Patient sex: M
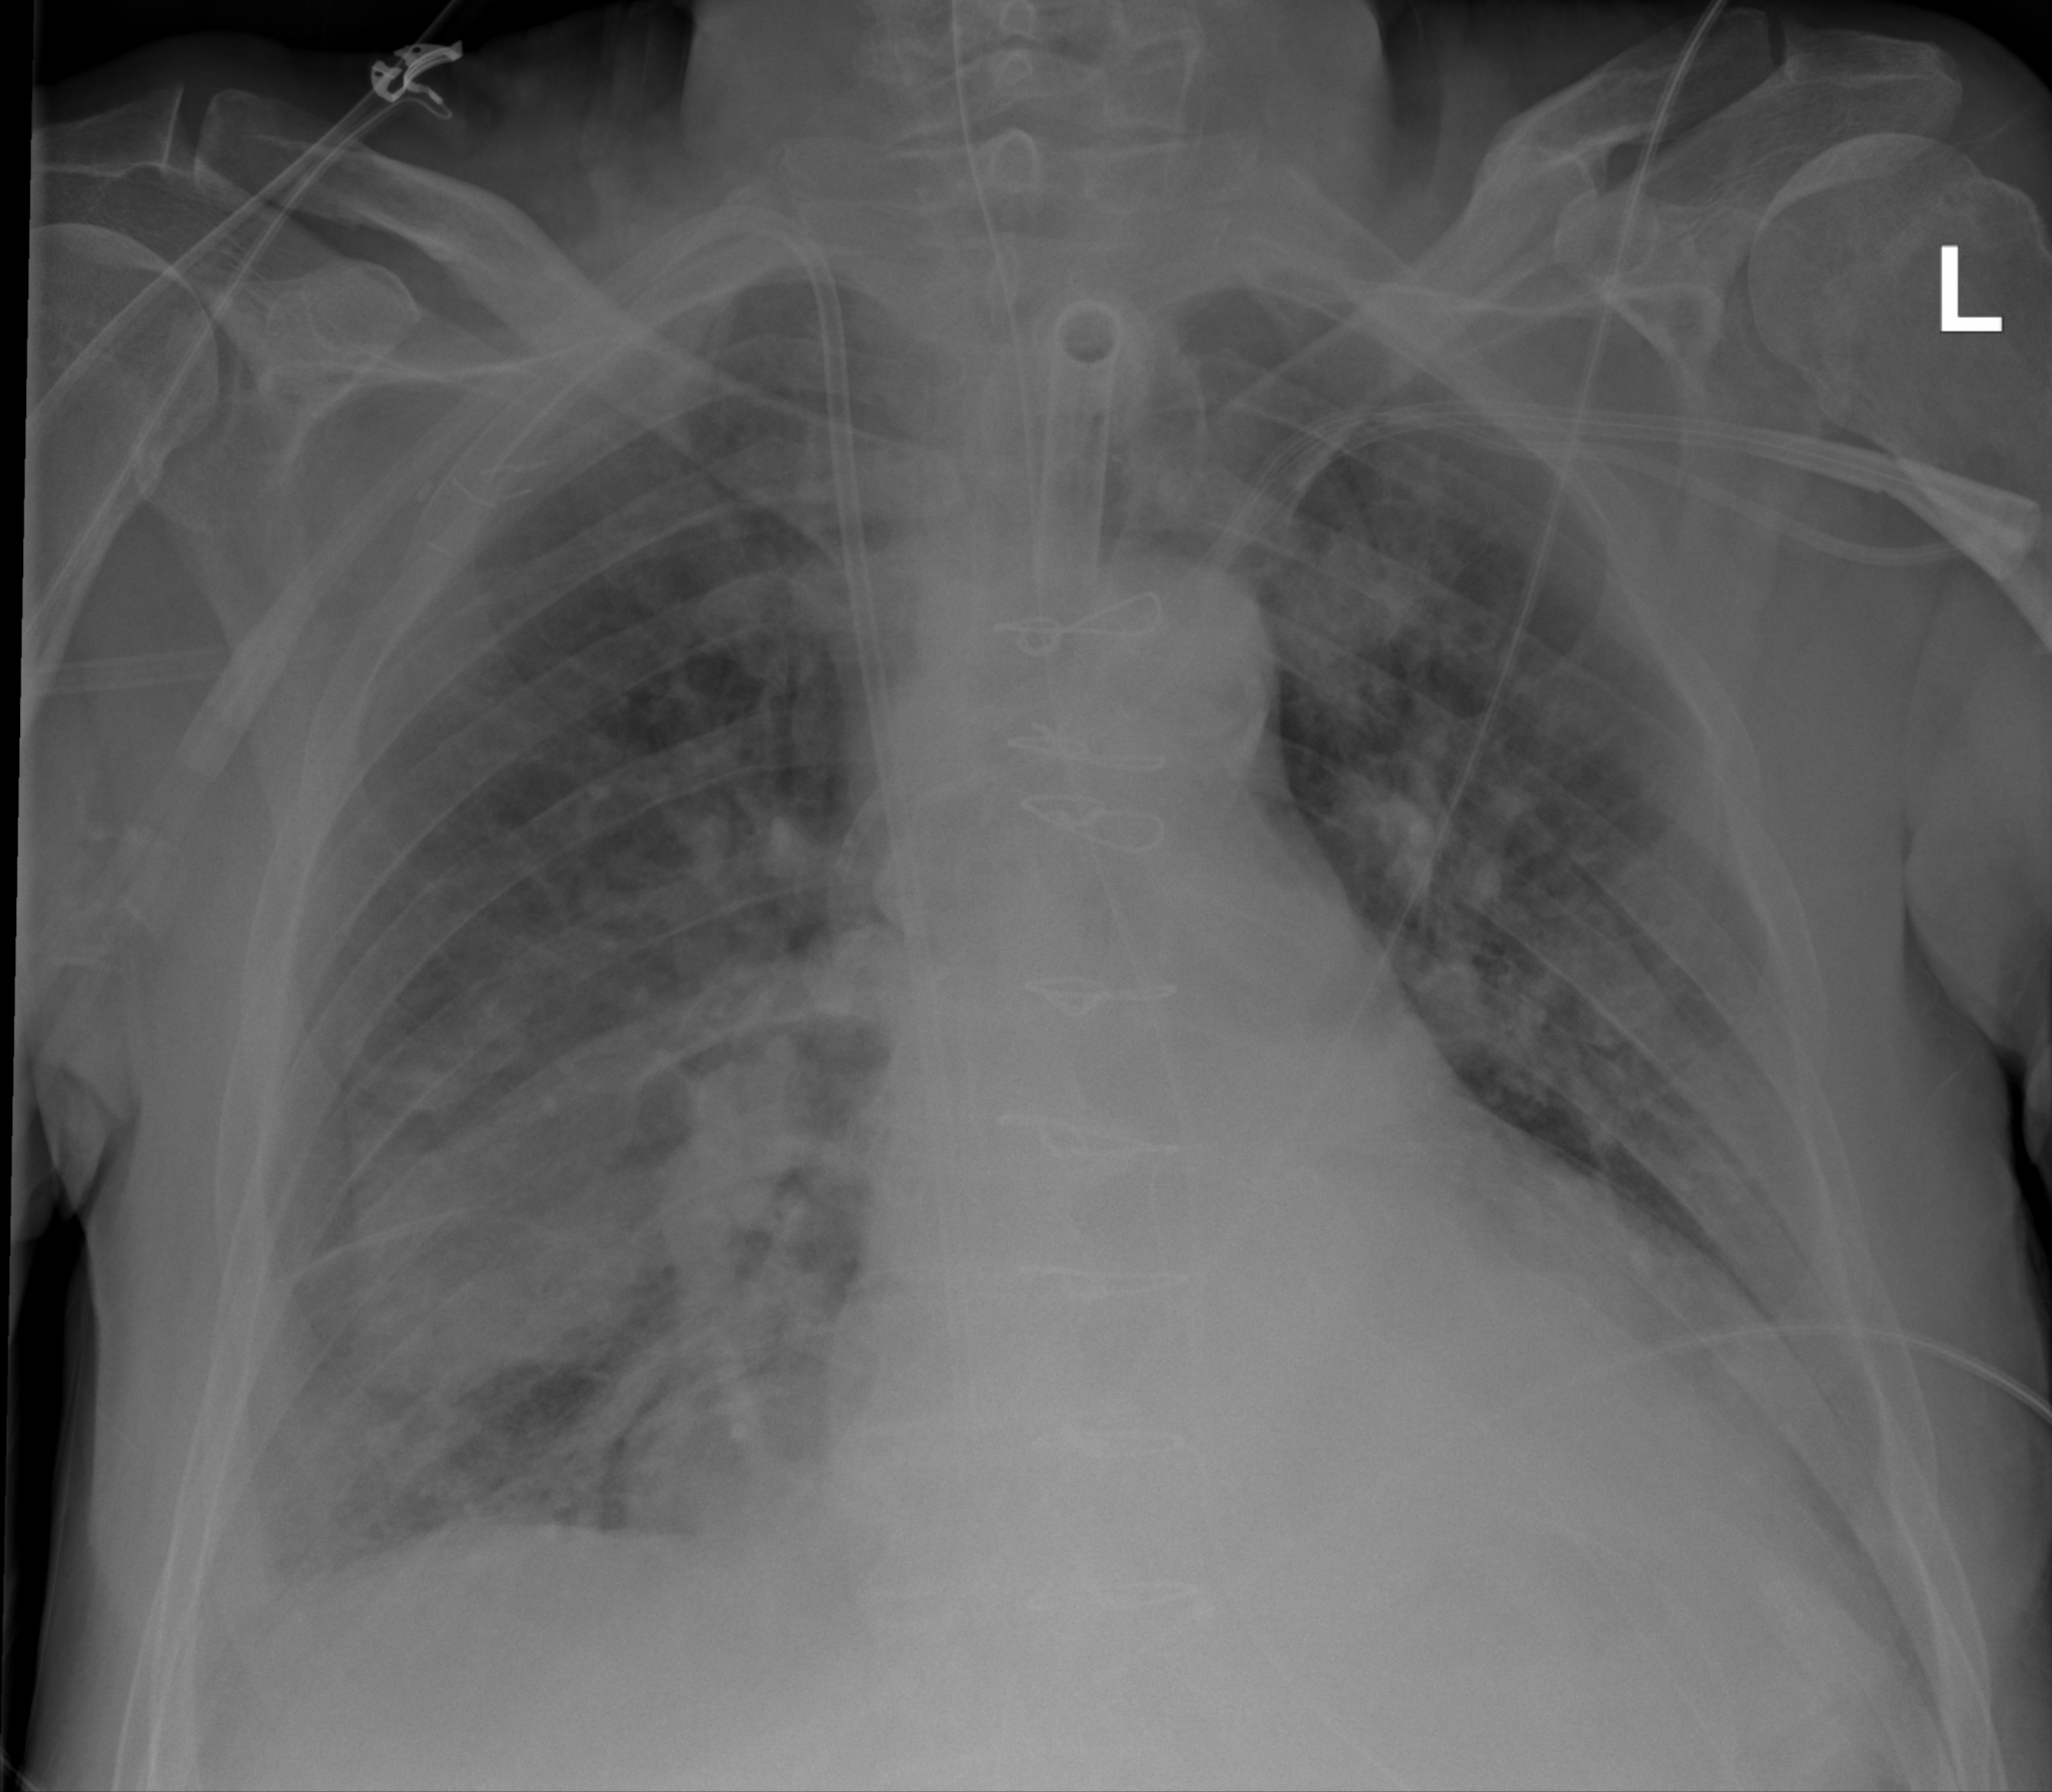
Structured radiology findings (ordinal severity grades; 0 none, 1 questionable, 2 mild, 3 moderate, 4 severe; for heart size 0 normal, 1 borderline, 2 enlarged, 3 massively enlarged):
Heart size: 2
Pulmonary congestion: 2
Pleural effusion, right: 2
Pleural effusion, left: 1
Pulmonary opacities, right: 3
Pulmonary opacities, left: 2
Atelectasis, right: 2
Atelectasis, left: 2